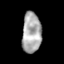
Tissue: skin
Cell type: Epithelial cells
Senescence score: 0.272
Nuclear area (px): 754
Mean DAPI intensity: 172.117